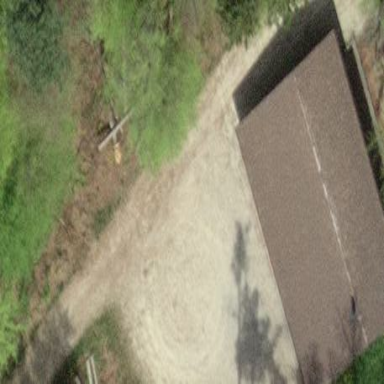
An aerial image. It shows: Hut.